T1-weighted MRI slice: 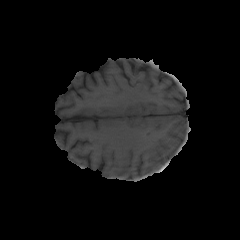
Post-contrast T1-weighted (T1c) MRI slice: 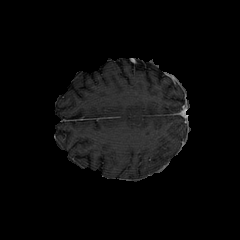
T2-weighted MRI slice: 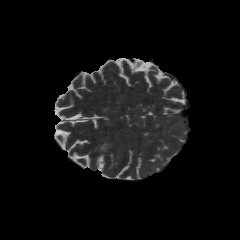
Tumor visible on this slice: yes